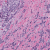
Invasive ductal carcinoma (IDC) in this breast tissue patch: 1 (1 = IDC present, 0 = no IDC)